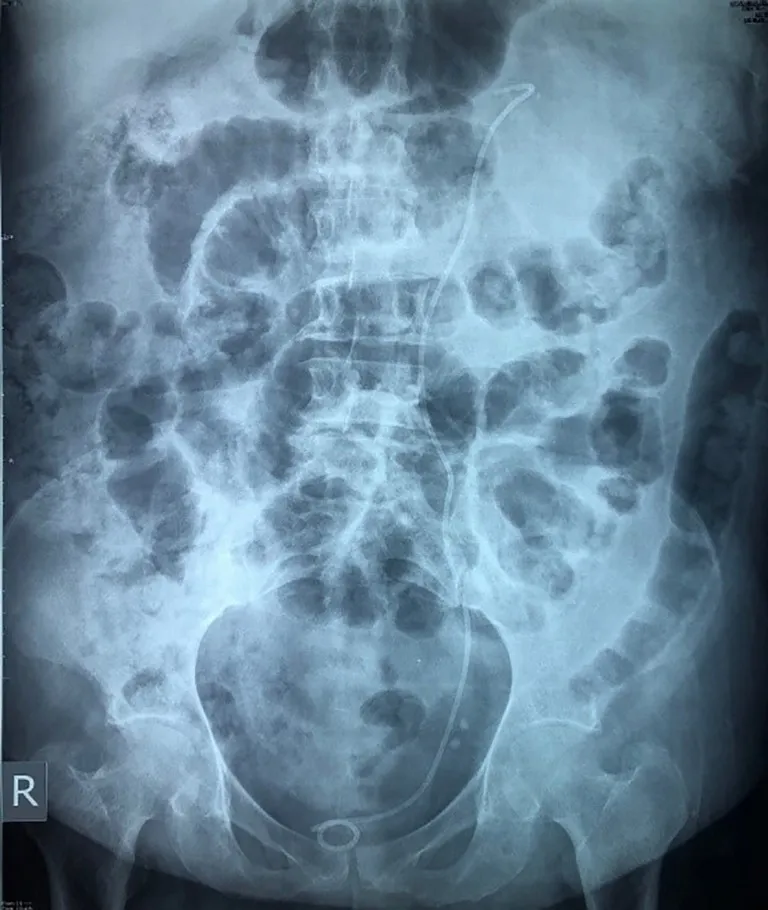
X-ray KUB showing the left JJ in place, as well as the diffuse colonic distention corresponding to ileus post colonoscopy.
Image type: radiology (x_ray)